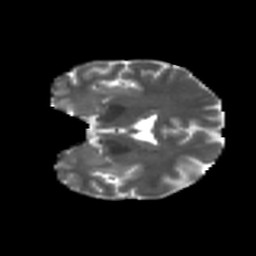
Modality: T2w
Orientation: coronal
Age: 26
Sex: female
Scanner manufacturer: ge
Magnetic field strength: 3 T
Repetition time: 7.8 s
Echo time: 0.0606 s